在四棱锥 \(P - ABCD\) 中，底面 \(ABCD\) 为正方形，\(PA = AB = 2\)，\(M\) 为空间中一动点，\(G\) 为 \(PC\) 的中点，\(PA \perp\) 平面 \(ABCD\)。若 \(\overrightarrow{MA} \cdot \overrightarrow{MG} = 0\)，则 \(M\) 的轨迹围成封闭图形的体积为 \underline{\ \ \ \ \ \ \ }。

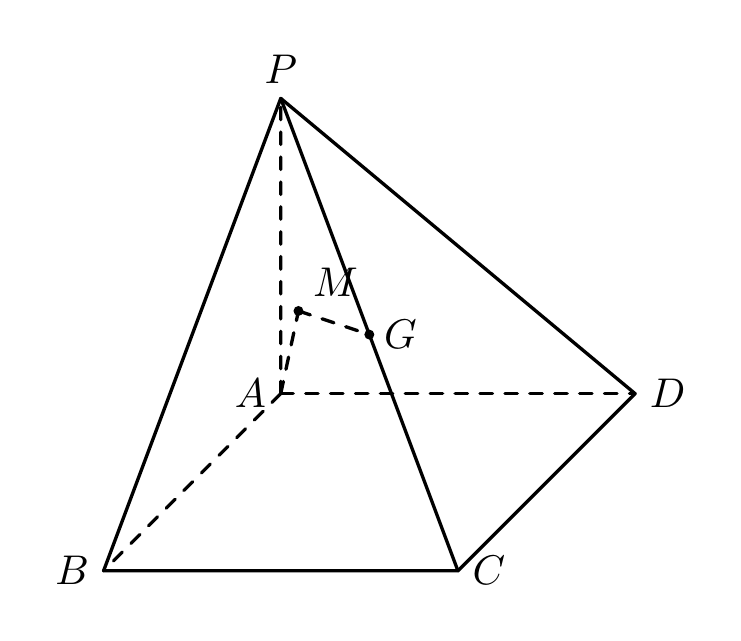
【解答】
\noindent 【答案】\(\frac{\sqrt{3}\pi}{2}\)

\noindent 【解析】
\noindent 【分析】由 \(\overrightarrow{MA} \perp \overrightarrow{MG}\) 得 \(M\) 在 \(AG\) 为直径的球面上，计算可得结果；

\noindent 【详解】由 \(\overrightarrow{MA} \cdot \overrightarrow{MG} = 0\) 可知 \(MA \perp MG\)，即 \(M\) 在 \(AG\) 为直径的球面上，
因为底面 \(ABCD\) 为正方形，\(AC = \sqrt{AB^2 + AD^2} = 2\sqrt{2}\)，
而 \(G\) 为 \(PC\) 的中点，\(PA \perp\) 平面 \(ABCD\)，\(AC \subset\) 平面 \(ABCD\)，
所以 \(PA \perp AC\)，即 \(\triangle PAC\) 为直角三角形。
所以 \(AG = \frac{PC}{2} = \frac{1}{2}\sqrt{PA^2 + AC^2} = \frac{1}{2}\sqrt{4 + 8} = \sqrt{3}\)，
即 \(AG\) 为直径的球的半径为 \(\frac{\sqrt{3}}{2}\)。

\noindent 故 \(M\) 的轨迹围成封闭图形的体积为：\(\frac{4}{3} \times \pi \times \left(\frac{\sqrt{3}}{2}\right)^3 = \frac{\sqrt{3}\pi}{2}\)。

\noindent 故答案为：\(\frac{\sqrt{3}\pi}{2}\)。